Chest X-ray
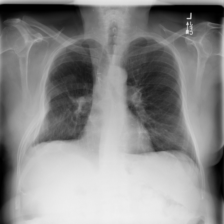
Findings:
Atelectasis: negative
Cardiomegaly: negative
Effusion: negative
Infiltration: negative
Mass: negative
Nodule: negative
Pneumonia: negative
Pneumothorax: negative
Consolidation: negative
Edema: negative
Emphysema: negative
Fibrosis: negative
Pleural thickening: negative
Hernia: negative